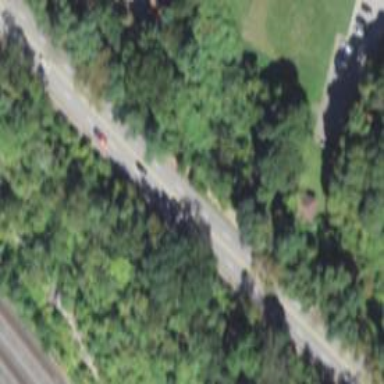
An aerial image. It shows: Trunk highway with sidewalk on the left.